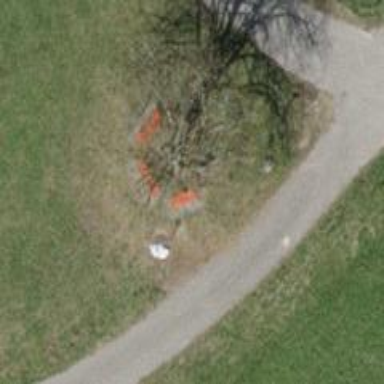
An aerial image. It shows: Red bench.